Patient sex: F
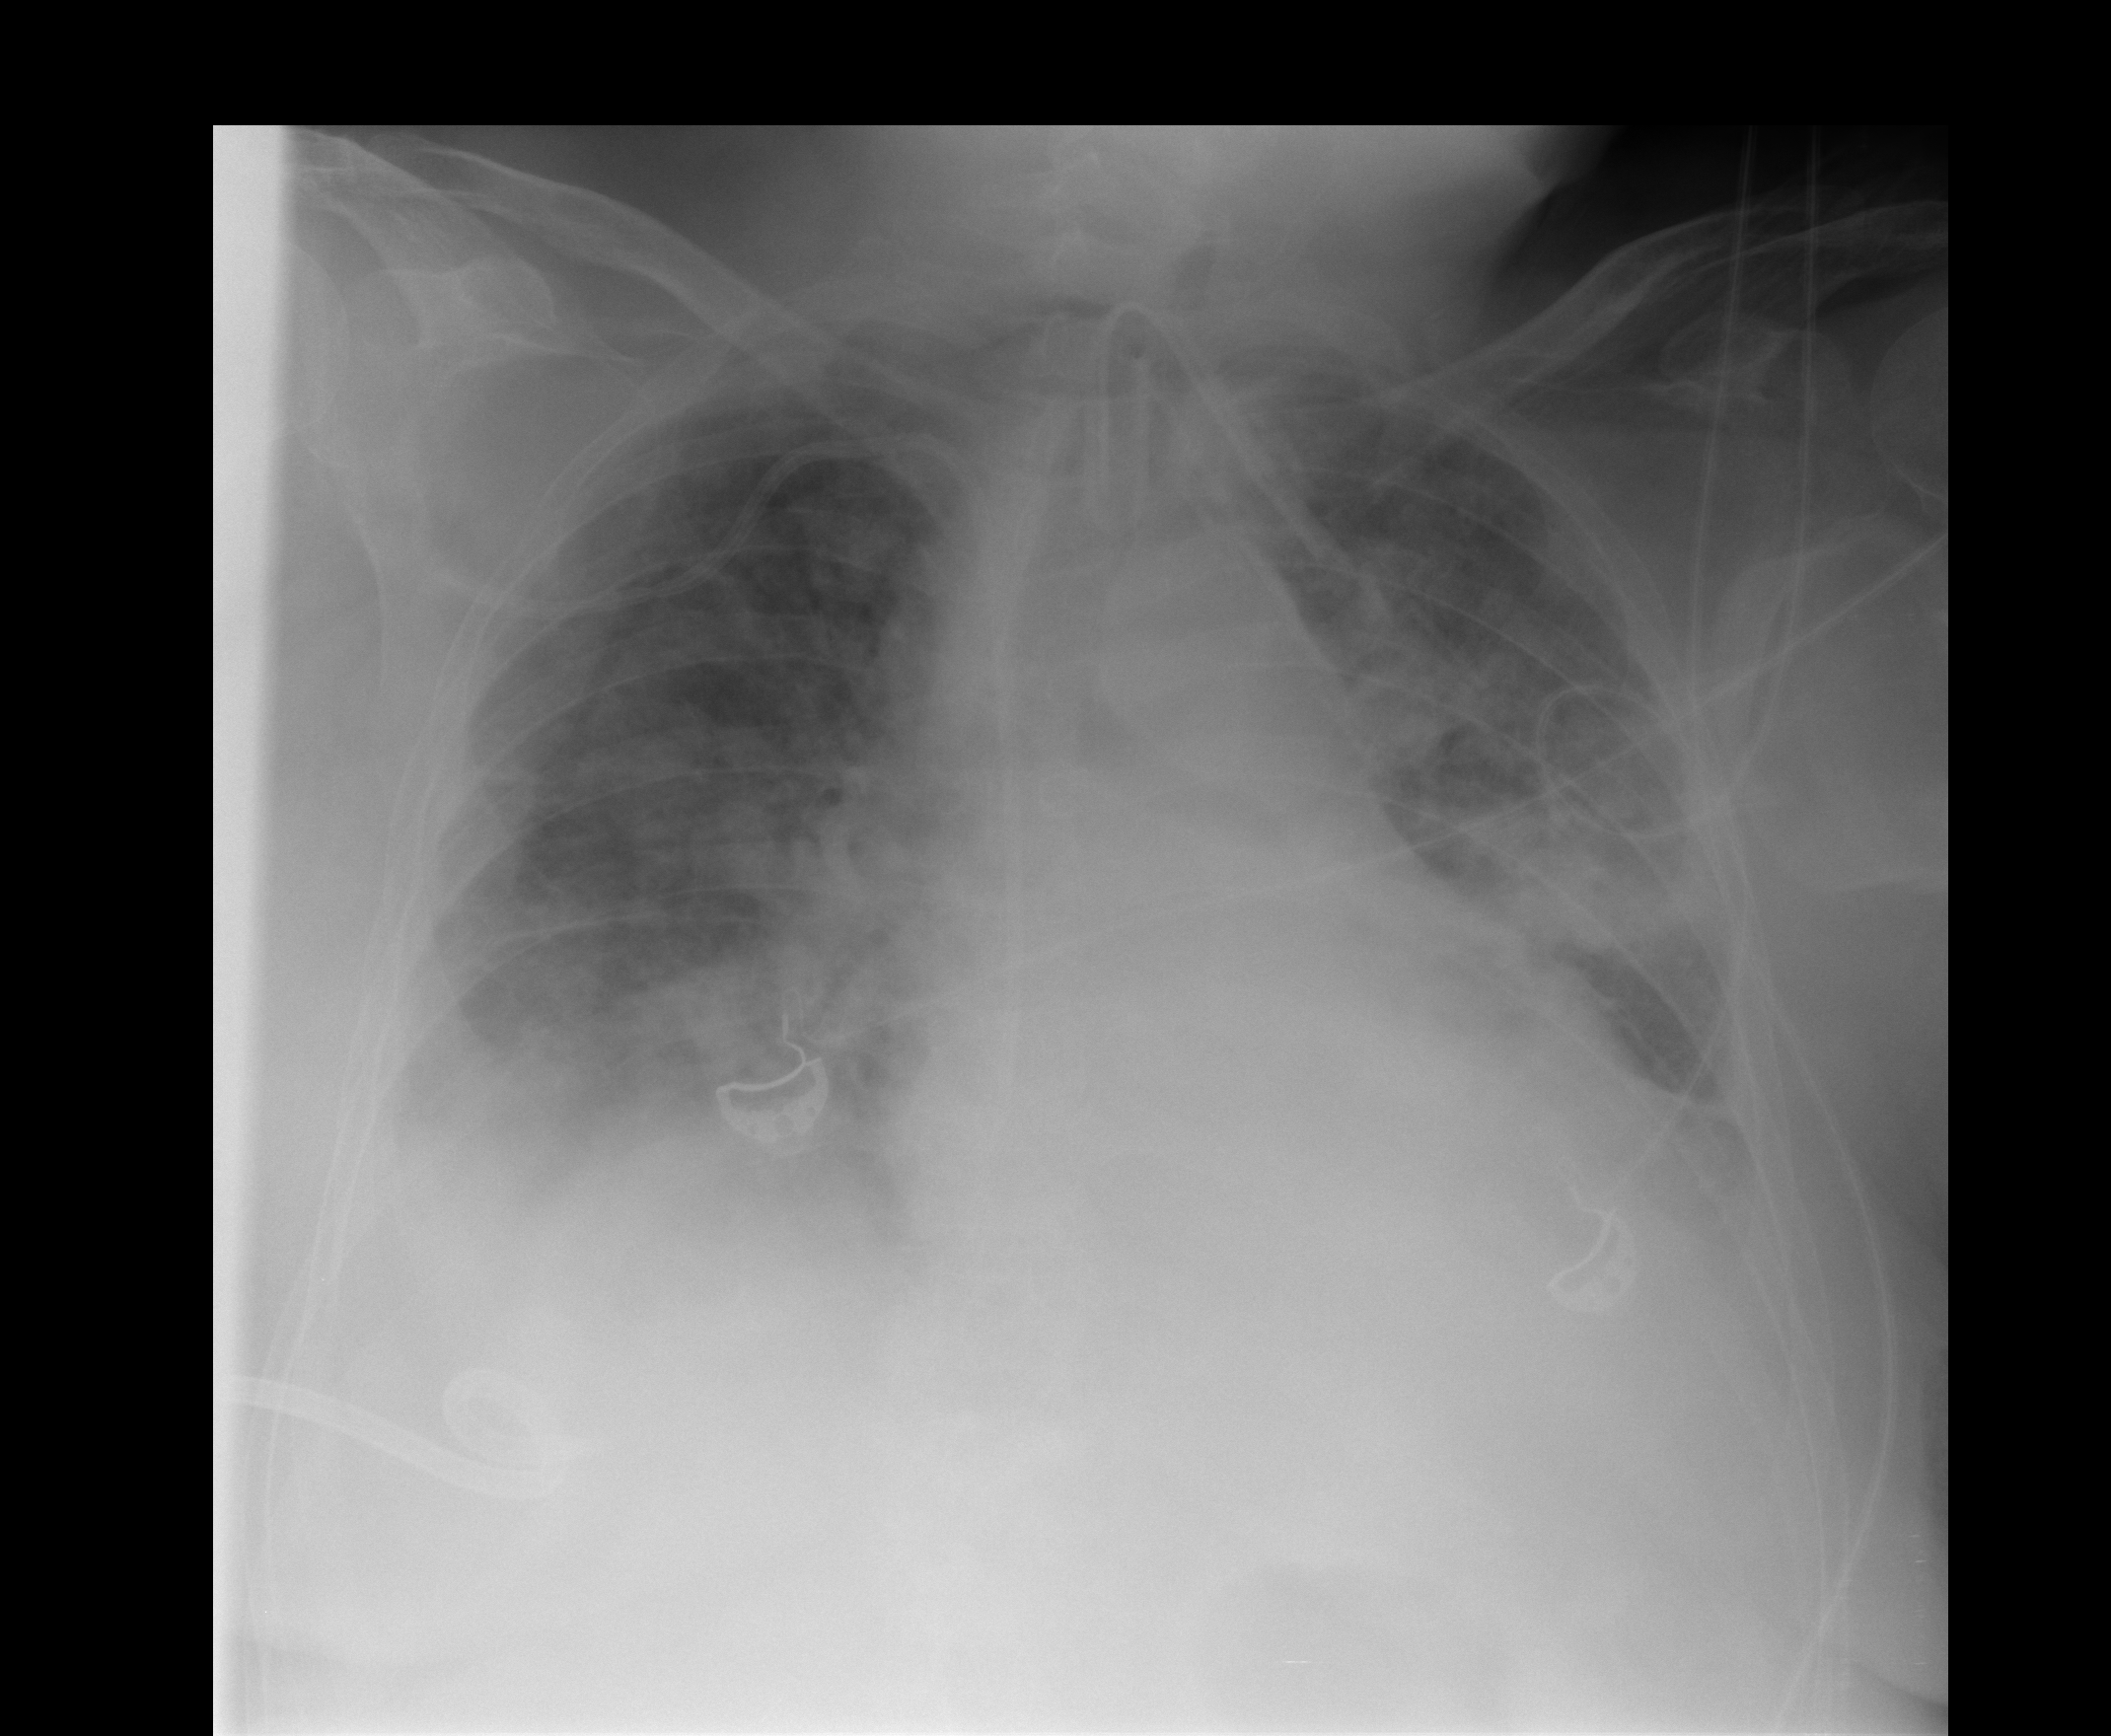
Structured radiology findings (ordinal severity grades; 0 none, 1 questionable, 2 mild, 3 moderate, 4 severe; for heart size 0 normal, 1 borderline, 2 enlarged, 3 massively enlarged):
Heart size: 2
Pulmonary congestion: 3
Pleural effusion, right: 3
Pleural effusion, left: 2
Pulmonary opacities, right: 3
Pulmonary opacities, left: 3
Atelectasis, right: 3
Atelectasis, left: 2